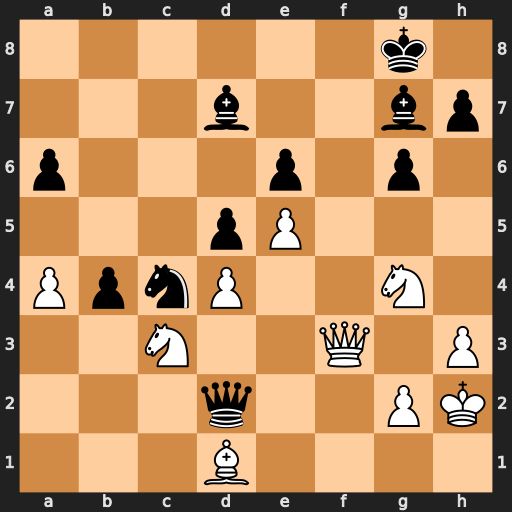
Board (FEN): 6k1/3b2bp/p3p1p1/3pP3/PpnP2N1/2N2Q1P/3q2PK/3B4
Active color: w
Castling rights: -
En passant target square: -
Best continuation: Nxd5 exd5 Qxd5+ Kf8 Qxd7